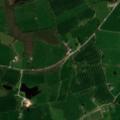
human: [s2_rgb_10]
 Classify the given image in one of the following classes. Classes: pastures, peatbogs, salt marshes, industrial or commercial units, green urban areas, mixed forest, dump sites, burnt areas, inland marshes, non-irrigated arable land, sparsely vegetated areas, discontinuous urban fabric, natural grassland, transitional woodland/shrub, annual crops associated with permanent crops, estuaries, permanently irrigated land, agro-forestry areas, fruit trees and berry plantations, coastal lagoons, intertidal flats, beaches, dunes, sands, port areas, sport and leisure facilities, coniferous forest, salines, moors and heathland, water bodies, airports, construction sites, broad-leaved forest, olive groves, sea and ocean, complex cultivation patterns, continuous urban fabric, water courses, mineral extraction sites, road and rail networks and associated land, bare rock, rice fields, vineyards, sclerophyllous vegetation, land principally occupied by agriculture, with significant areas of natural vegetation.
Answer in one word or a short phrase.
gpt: pastures, broad-leaved forest